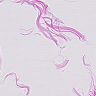
Metastatic tissue present: no